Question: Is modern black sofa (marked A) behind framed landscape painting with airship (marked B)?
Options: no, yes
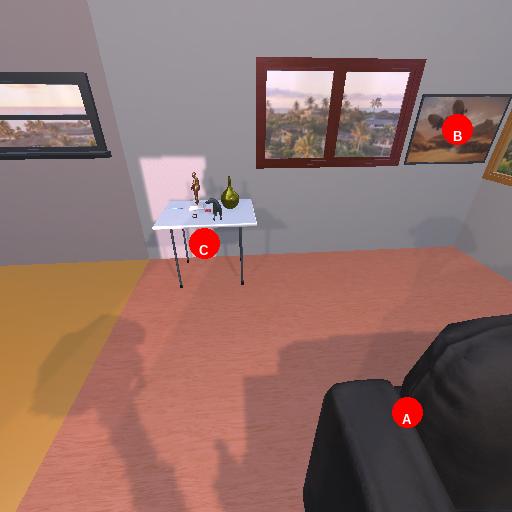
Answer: no